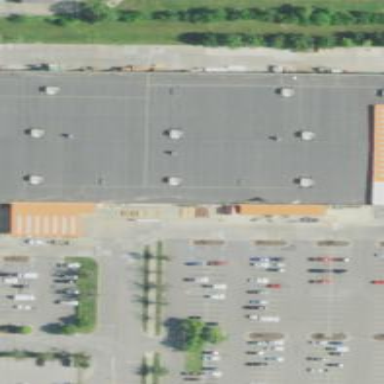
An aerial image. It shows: Retail building.